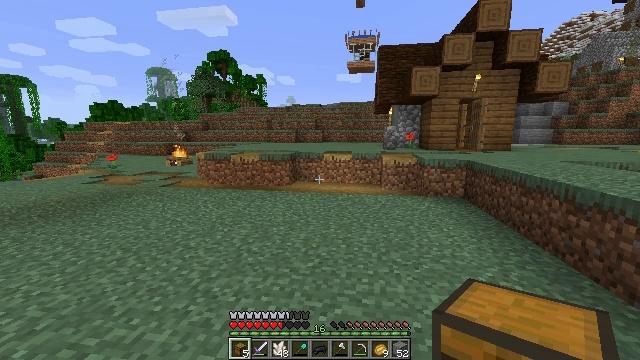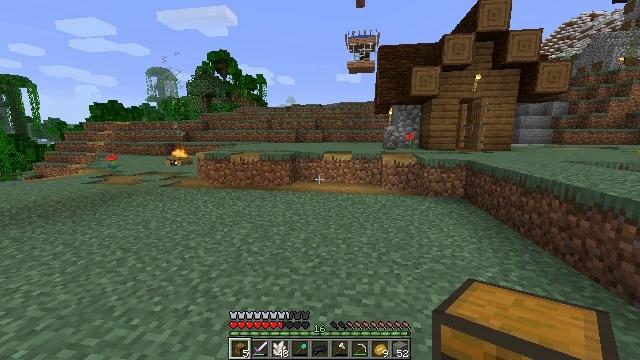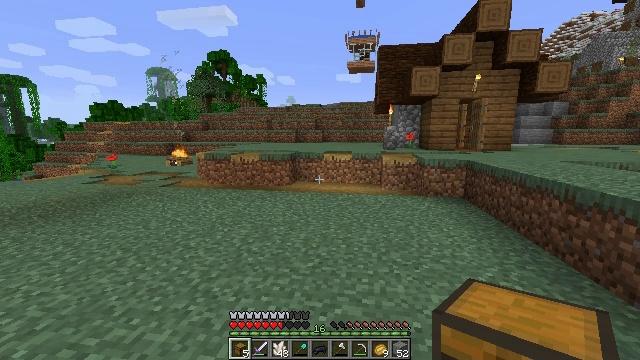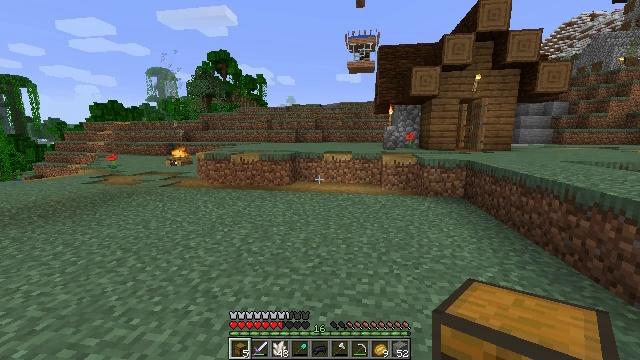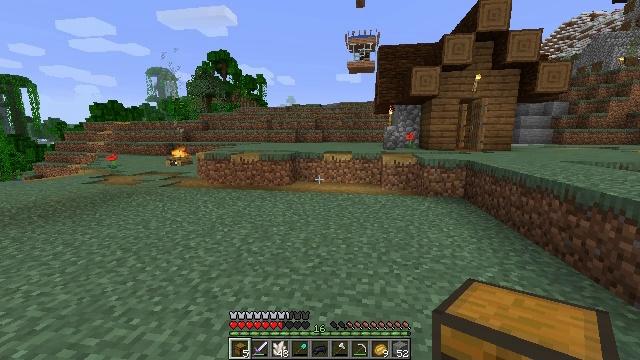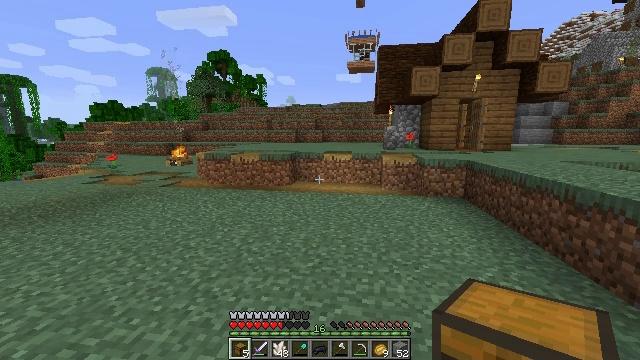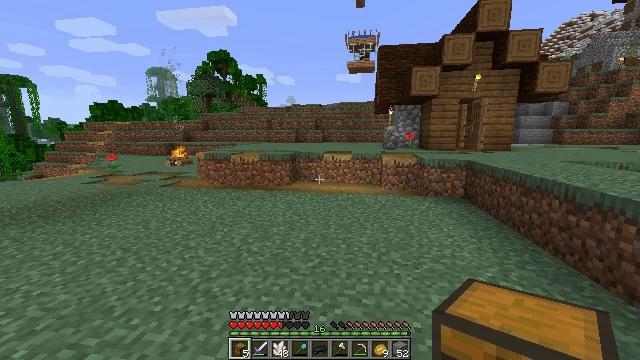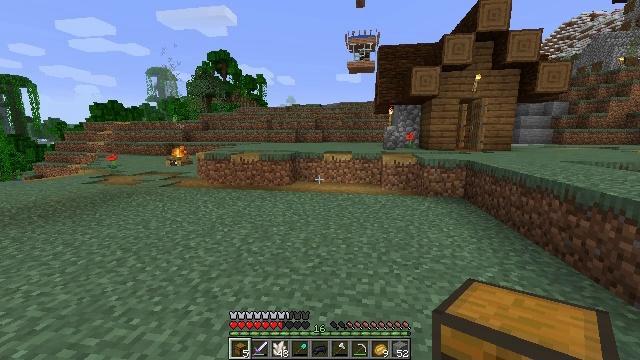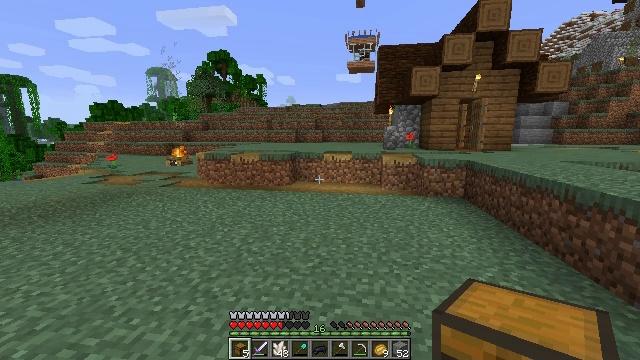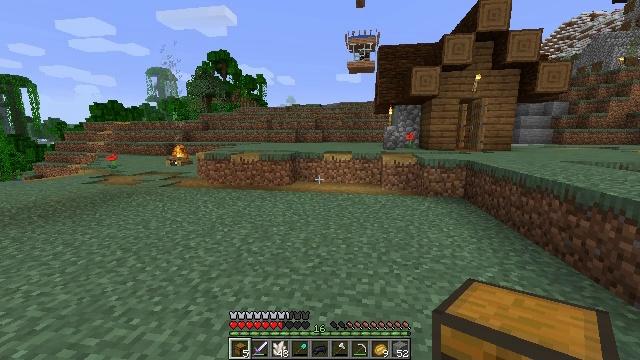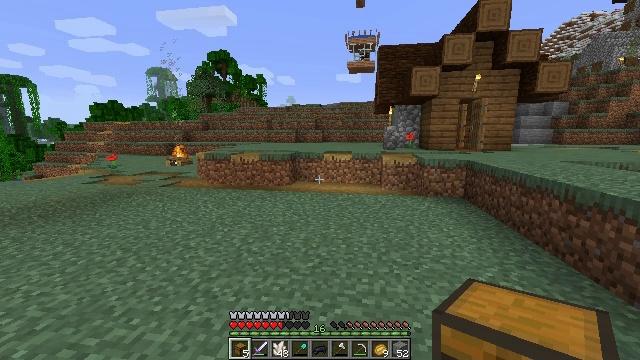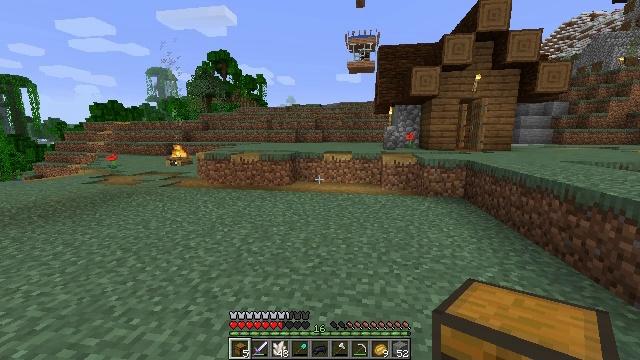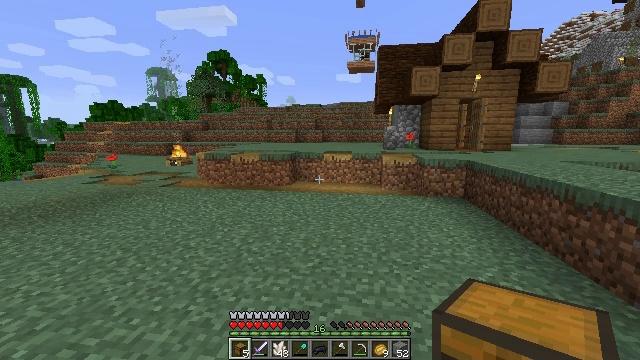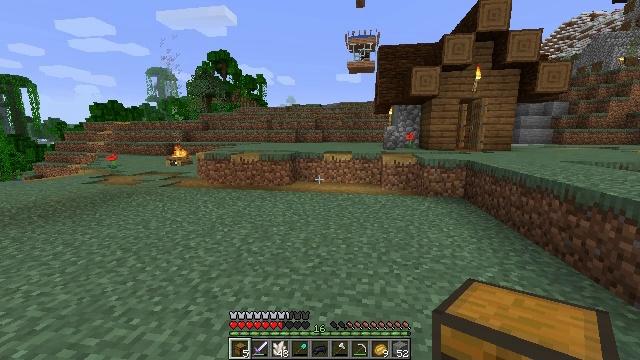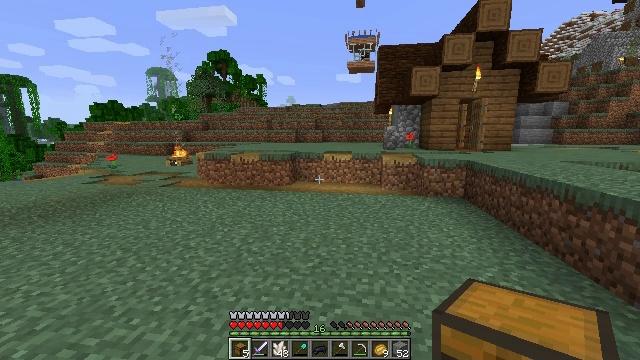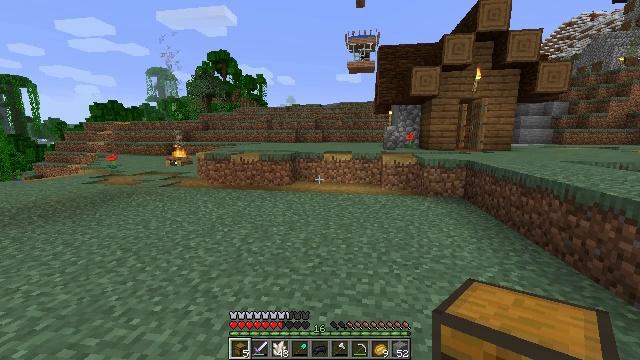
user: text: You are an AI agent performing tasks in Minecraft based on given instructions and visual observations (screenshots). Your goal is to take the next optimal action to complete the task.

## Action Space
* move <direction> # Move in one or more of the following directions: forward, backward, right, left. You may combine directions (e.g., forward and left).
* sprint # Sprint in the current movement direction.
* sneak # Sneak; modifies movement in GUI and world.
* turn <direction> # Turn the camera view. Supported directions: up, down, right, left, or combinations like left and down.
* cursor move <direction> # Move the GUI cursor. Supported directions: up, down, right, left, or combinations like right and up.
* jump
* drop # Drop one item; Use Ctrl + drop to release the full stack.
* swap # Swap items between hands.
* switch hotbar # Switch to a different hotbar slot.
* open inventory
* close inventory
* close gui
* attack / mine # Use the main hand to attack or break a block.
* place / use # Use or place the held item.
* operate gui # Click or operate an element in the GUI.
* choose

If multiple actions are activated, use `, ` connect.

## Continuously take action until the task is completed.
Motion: motion action
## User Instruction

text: Use iron ingots and a chest to craft a hopper.
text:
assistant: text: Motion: no_op
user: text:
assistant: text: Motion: no_op
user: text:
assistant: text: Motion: no_op
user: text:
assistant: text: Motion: no_op
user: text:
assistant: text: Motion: no_op
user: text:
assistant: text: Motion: no_op
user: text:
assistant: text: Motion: no_op
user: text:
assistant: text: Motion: no_op
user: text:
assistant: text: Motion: no_op
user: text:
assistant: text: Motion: no_op
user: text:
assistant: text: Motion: no_op
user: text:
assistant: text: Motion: no_op
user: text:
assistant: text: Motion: no_op
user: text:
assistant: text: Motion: no_op
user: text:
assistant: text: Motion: no_op
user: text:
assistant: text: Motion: no_op
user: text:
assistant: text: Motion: no_op
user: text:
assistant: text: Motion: no_op
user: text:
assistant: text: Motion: no_op
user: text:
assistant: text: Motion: no_op
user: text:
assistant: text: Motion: no_op
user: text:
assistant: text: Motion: no_op
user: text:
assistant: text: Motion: no_op
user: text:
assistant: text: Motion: no_op
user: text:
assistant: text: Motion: no_op
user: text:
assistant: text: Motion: no_op
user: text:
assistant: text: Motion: no_op
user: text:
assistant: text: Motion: no_op
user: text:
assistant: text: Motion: no_op
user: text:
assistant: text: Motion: no_op